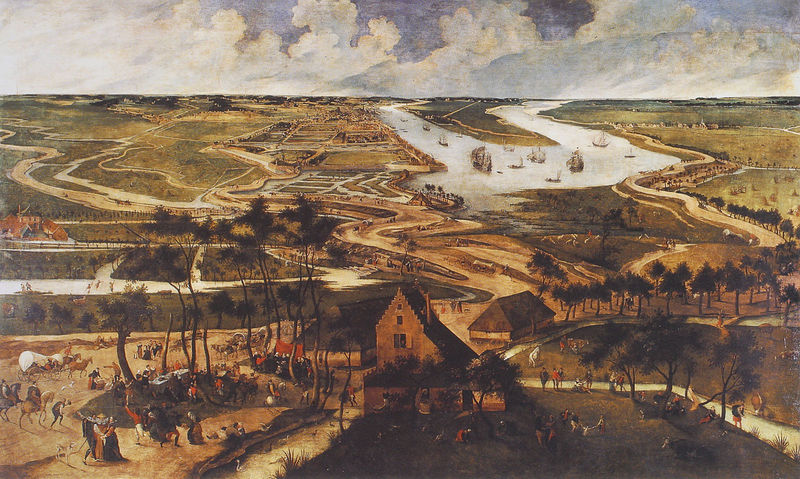
Titel: Bauernhochzeit mit Blick auf Antwerpen
Künstler: Abel Grimmer
Institution: Antwerpen, Koninklijk Museum voor Schone
Schlagwörter: gemälde, himmel, wasser, wolken, bäume, fluss, frauen, landschaft, menschen, männer, haus, tiere, fest, malerei, tanz, geschichte, bild, felder, horizont, weide, kanal, wege, wiesen, boote, handel, landleben, pferde, reiter, schiffe, segelschiffe, dorf, allee, bauernhof, hof, vogelperspektive, wagen, bauch, aufsicht, straßen, niederländisch, mittelalter, stall, gehöft, landwirtschaft, breughel, schwäne, schifffahrt, frühe neuzeit, kanäle, von oben, weiler, felsder, fraquen